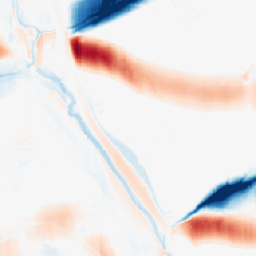
Category: morphological
Decomposition family: morphological_ellipse
Decomposition parameters: operation: average
width: 50
height: 5
Upsampling method: area
Upsampling parameters: scale: 4
Upsampling scale: 4